Question: I have SQL Server 2012 SP1 developer edition. I have the test DB with single table in it and has 10M rows and about 150 column (about 133 columns are 'numeric' and rest are 'NVARCHAR')
I am experimenting with column store index performance and comparing it with the no index scenario.
What I see is the DB in which I have create column store index, when I look at the graphical execution plan it does not show me the icon for column store operation but instead regular index scan. Because I have only one index on that which is column store and no other non/clustered index I believe that index is getting used as column store.
So my question is is it something with my environment that the right icon is not showing up or I am missing anything else here.

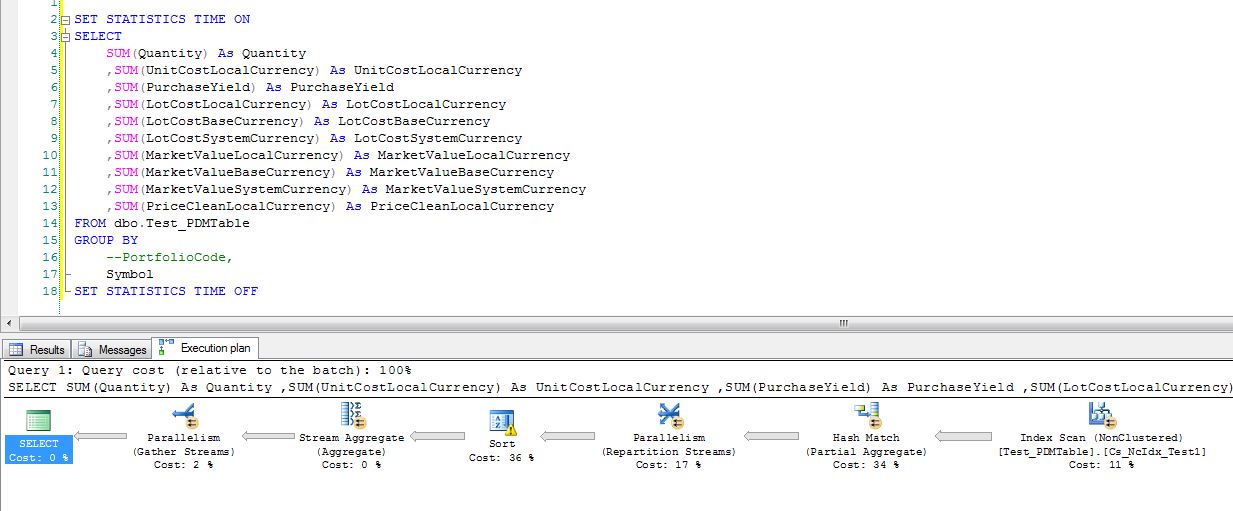
Answer: If it used columnstore the node would show the right icon and also would be called "Columnstore Index Scan" instead of "Index Scan".
Could you check that you really do not have a regular non-clustered index on that table?
(Just refresh and expand the Indexes node under dbo.Test_PDMTable in the Object Explorer of SSMS)
I believe you will see the Cs_NcIdx_Test1 index there, which says in brackets: (Non-Unique, Non-Clustered).
The columnstore index should say (Non-Clustered, Columnstore) instead.
> A possible reason of a wrong icon/label could be: using an older version of SSMS to connect to a newer version of SQL Server.